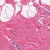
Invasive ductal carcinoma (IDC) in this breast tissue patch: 0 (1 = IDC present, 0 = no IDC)